Question: The 'removeRows()' works as intended by deleting the selected row.
But there is a problem with 'insertRows()'. By some reason the new items do not appear at the index-number selected. What causes this problem?

'''
from PyQt4.QtCore import *
from PyQt4.QtGui import *
import sys
class Model(QAbstractTableModel):
def __init__(self, parent=None, *args):
QAbstractTableModel.__init__(self, parent, *args)
self.items = ['Item_003','Item_000','Item_005','Item_004','Item_001']
self.numbers=[20,10,30,50,40]
self.added=0
def rowCount(self, parent=QModelIndex()):
return len(self.items)
def columnCount(self, parent=QModelIndex()):
return 2
def data(self, index, role):
if not index.isValid(): return QVariant()
elif role != Qt.DisplayRole:
return QVariant()
row=index.row()
column=index.column()
if column==0:
if row<len(self.items):
return QVariant(self.items[row])
elif column==1:
if row<len(self.numbers):
return QVariant( self.numbers[row] )
else:
return QVariant()
def removeRows(self, row, rows=1, index=QModelIndex()):
print "Removing at row: %s"%row
self.beginRemoveRows(QModelIndex(), row, row + rows - 1)
self.items = self.items[:row] + self.items[row + rows:]
self.endRemoveRows()
return True
def insertRows(self, row, rows=1, index=QModelIndex()):
print "Inserting at row: %s"%row
self.beginInsertRows(QModelIndex(), row, row + rows - 1)
for row in range(rows):
self.items.insert(row + row, "New Item %s"%self.added)
self.added+=1
self.endInsertRows()
return True
class Proxy(QSortFilterProxyModel):
def __init__(self):
super(Proxy, self).__init__()
class MyWindow(QWidget):
def __init__(self, *args):
QWidget.__init__(self, *args)
vLayout=QVBoxLayout(self)
self.setLayout(vLayout)
hLayout=QHBoxLayout()
vLayout.insertLayout(0, hLayout)
tableModel=Model(self)
proxyA=Proxy()
proxyA.setSourceModel(tableModel)
proxyB=Proxy()
proxyB.setSourceModel(tableModel)
self.ViewA=QTableView(self)
self.ViewA.setModel(proxyA)
self.ViewA.clicked.connect(self.viewClicked)
self.ViewA.setSortingEnabled(True)
self.ViewA.sortByColumn(0, Qt.AscendingOrder)
self.ViewB=QTableView(self)
self.ViewB.setModel(proxyB)
self.ViewB.clicked.connect(self.viewClicked)
self.ViewB.setSortingEnabled(True)
self.ViewB.sortByColumn(0, Qt.AscendingOrder)
hLayout.addWidget(self.ViewA)
hLayout.addWidget(self.ViewB)
insertButton=QPushButton('Insert Row Above Selection')
insertButton.setObjectName('insertButton')
insertButton.clicked.connect(self.buttonClicked)
removeButton=QPushButton('Remove Selected Item')
removeButton.setObjectName('removeButton')
removeButton.clicked.connect(self.buttonClicked)
vLayout.addWidget(insertButton)
vLayout.addWidget(removeButton)
def viewClicked(self, indexClicked):
print 'indexClicked() row: %s column: %s'%(indexClicked.row(), indexClicked.column() )
proxy=indexClicked.model()
def buttonClicked(self):
button=self.sender()
if not button: return
tableView=None
if self.ViewA.hasFocus(): tableView=self.ViewA
elif self.ViewB.hasFocus(): tableView=self.ViewB
if not tableView: return
indexes=tableView.selectionModel().selectedIndexes()
for index in indexes:
if not index.isValid(): continue
if button.objectName()=='removeButton':
tableView.model().removeRows(index.row(), 1, QModelIndex())
elif button.objectName()=='insertButton':
tableView.model().insertRows(index.row(), 1, QModelIndex())
if __name__ == "__main__":
app = QApplication(sys.argv)
w = MyWindow()
w.show()
sys.exit(app.exec_())
'''
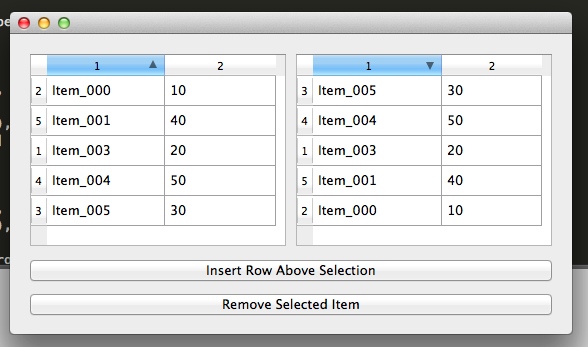
Answer: Mistake was in 'insertRows()' method. The incoming 'row' argument variable (which is selected 'QModelIndex.row()' number) was accidentally re-declared in 'for loop':
'''
for row in range(rows):
'''
I've renamed the argument 'row' variable to 'postion' and the fixed working code is posted below (the 'proxyB' sorting attribute was commented out. It displays the 'ViewB' items as unsorted. This way it is easier to see a "real" items order:
# Edited later:
There was a few more tweaks made to the code. There is a lot happening "behind of scenes": before or after 'insertRows()' and 'removeRows()' do their job.
For example:
When we call these methods the first argument supplied must be a 'QModelIndex''s row number. It is going to be used by the methods as a "starting point" or "starting row number" from where the indexes will be added (inserted) or removed: as many as the second integer argument says.
As we know the 'proxy model''s 'modelIndexes's row and column numbers do not match to the associated with them the 'sourceModel''s modelIndexes. Interesting but there is a translation from 'proxy''s row numbers to 'sourceModel''s ones before the row-number-argument is even received by those two methods. It can be seen from a print out: the 'buttonClicked()' method "sends" row 0 while the 'insertRows()' method prints out that it received other than 0 row number (if it was supplied an modelIndex "taken" from by-Proxy-driven TableView with sorting or filtering enabled and active).
Aside from it there is some "intricate" mechanism happening on how these two methods remove or pop the data from the 'model''s 'self.items' variable. 'removeRows()' method kind of "returns" back to itself to finish a job if the row numbers do not follow in a sequence.
The fully working code is posted below:

'''
from PyQt4.QtCore import *
from PyQt4.QtGui import *
import sys
class Model(QAbstractTableModel):
def __init__(self, parent=None, *args):
QAbstractTableModel.__init__(self, parent, *args)
self.items = ['Item_A000','Item_B001','Item_A002','Item_B003','Item_B004']
self.numbers=[20,10,30,50,40]
self.added=0
def rowCount(self, parent=QModelIndex()):
return len(self.items)
def columnCount(self, parent=QModelIndex()):
return 2
def data(self, index, role):
if not index.isValid(): return QVariant()
elif role != Qt.DisplayRole:
return QVariant()
row=index.row()
column=index.column()
if column==0:
if row<len(self.items):
return QVariant(self.items[row])
elif column==1:
if row<len(self.numbers):
return QVariant( self.numbers[row] )
else:
return QVariant()
def removeRows(self, position, rows=1, index=QModelIndex()):
print "
...removeRows() Starting position: '%s'"%position, 'with the total rows to be deleted: ', rows
self.beginRemoveRows(QModelIndex(), position, position + rows - 1)
self.items = self.items[:position] + self.items[position + rows:]
self.endRemoveRows()
return True
def insertRows(self, position, rows=1, index=QModelIndex()):
print "
...insertRows() Starting position: '%s'"%position, 'with the total rows to be inserted: ', rows
indexSelected=self.index(position, 0)
itemSelected=indexSelected.data().toPyObject()
self.beginInsertRows(QModelIndex(), position, position + rows - 1)
for row in range(rows):
self.items.insert(position + row, "%s_%s"% (itemSelected, self.added))
self.added+=1
self.endInsertRows()
return True
class Proxy(QSortFilterProxyModel):
def __init__(self):
super(Proxy, self).__init__()
def filterAcceptsRow(self, rowProc, parentProc):
modelIndex=self.sourceModel().index(rowProc, 0, parentProc)
item=self.sourceModel().data(modelIndex, Qt.DisplayRole).toPyObject()
if item and 'B' in item:
return True
else: return False
class MyWindow(QWidget):
def __init__(self, *args):
QWidget.__init__(self, *args)
vLayout=QVBoxLayout(self)
self.setLayout(vLayout)
hLayout=QHBoxLayout()
vLayout.insertLayout(0, hLayout)
tableModel=Model(self)
proxyB=Proxy()
proxyB.setSourceModel(tableModel)
self.ViewA=QTableView(self)
self.ViewA.setModel(tableModel)
self.ViewA.clicked.connect(self.viewClicked)
self.ViewB=QTableView(self)
self.ViewB.setModel(proxyB)
self.ViewB.clicked.connect(self.viewClicked)
self.ViewB.setSortingEnabled(True)
self.ViewB.sortByColumn(0, Qt.AscendingOrder)
self.ViewB.setSelectionBehavior(QTableView.SelectRows)
hLayout.addWidget(self.ViewA)
hLayout.addWidget(self.ViewB)
insertButton=QPushButton('Insert Row Above Selection')
insertButton.setObjectName('insertButton')
insertButton.clicked.connect(self.buttonClicked)
removeButton=QPushButton('Remove Selected Item')
removeButton.setObjectName('removeButton')
removeButton.clicked.connect(self.buttonClicked)
vLayout.addWidget(insertButton)
vLayout.addWidget(removeButton)
def getZeroColumnSelectedIndexes(self, tableView=None):
if not tableView: return
selectedIndexes=tableView.selectedIndexes()
if not selectedIndexes: return
return [index for index in selectedIndexes if not index.column()]
def viewClicked(self, indexClicked):
print 'indexClicked() row: %s column: %s'%(indexClicked.row(), indexClicked.column() )
proxy=indexClicked.model()
def buttonClicked(self):
button=self.sender()
if not button: return
tableView=None
if self.ViewA.hasFocus(): tableView=self.ViewA
elif self.ViewB.hasFocus(): tableView=self.ViewB
if not tableView: print 'buttonClicked(): not tableView'; return
zeroColumnSelectedIndexes=self.getZeroColumnSelectedIndexes(tableView)
if not zeroColumnSelectedIndexes: print 'not zeroColumnSelectedIndexes'; return
firstZeroColumnSelectedIndex=zeroColumnSelectedIndexes[0]
if not firstZeroColumnSelectedIndex or not firstZeroColumnSelectedIndex.isValid():
print 'buttonClicked(): not firstZeroColumnSelectedIndex.isValid()'; return
startingRow=firstZeroColumnSelectedIndex.row()
print '
buttonClicked() startingRow =', startingRow
if button.objectName()=='removeButton':
tableView.model().removeRows(startingRow, len(zeroColumnSelectedIndexes), QModelIndex())
elif button.objectName()=='insertButton':
tableView.model().insertRows(startingRow, len(zeroColumnSelectedIndexes), QModelIndex())
if __name__ == "__main__":
app = QApplication(sys.argv)
w = MyWindow()
w.show()
sys.exit(app.exec_())
'''